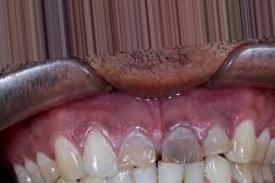
Condition: Tooth Discoloration